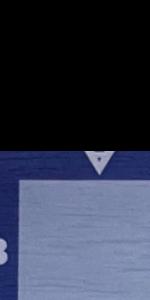
Label: Empty